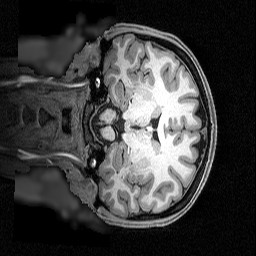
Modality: T1w
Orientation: coronal
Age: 24
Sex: female
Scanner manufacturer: siemens
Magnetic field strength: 3 T
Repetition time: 2.5 s
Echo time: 0.0029 s